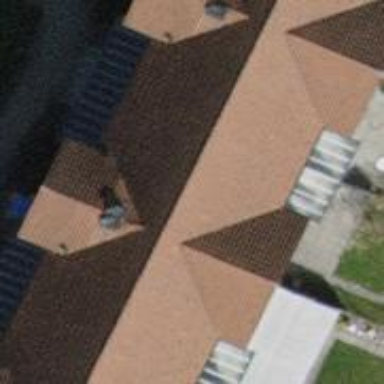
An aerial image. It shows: Terrace building with gabled roof.